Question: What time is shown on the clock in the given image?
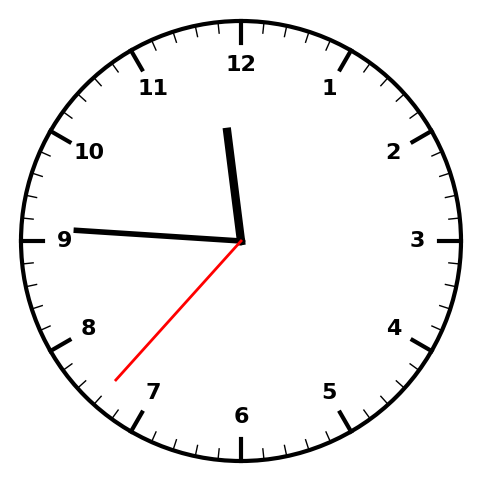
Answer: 11:45:37